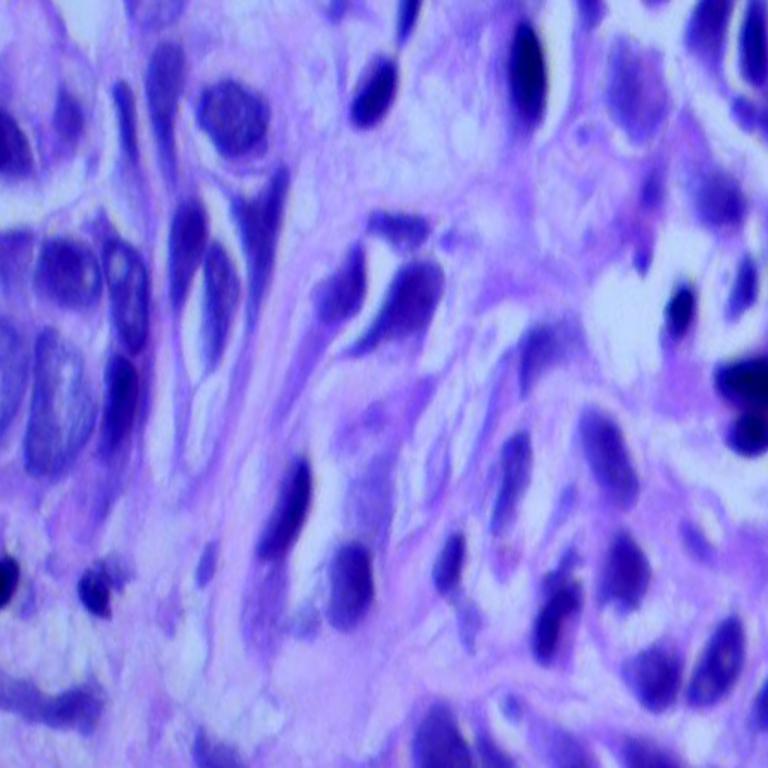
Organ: lung
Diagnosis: adenocarcinomas